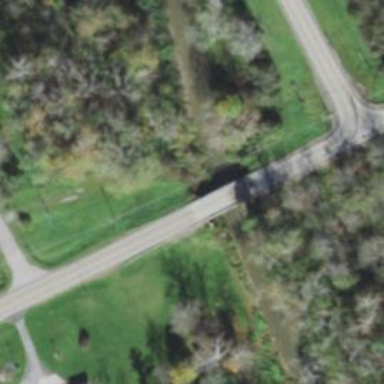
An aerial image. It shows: Culvert tunnel.